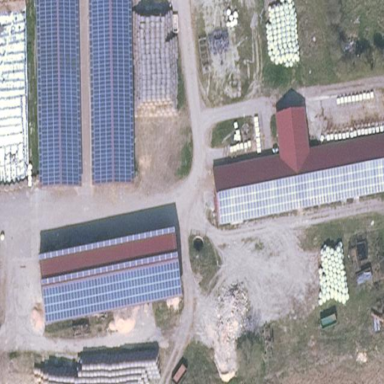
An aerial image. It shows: Building equipped with solar photovoltaic panel for generating electricity. The small installation is solar power generator.